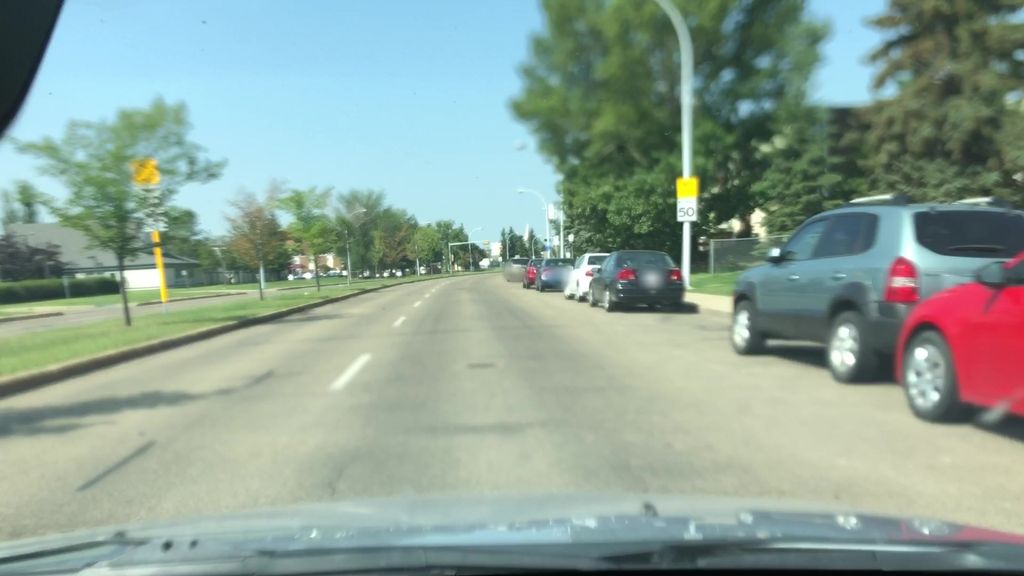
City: edmonton